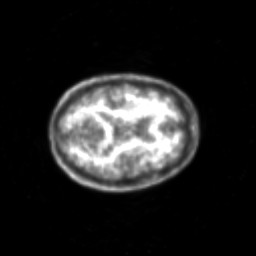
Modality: PET
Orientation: axial
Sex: female
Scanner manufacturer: siemens